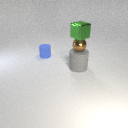
large gray rubber cylinder in front of small blue rubber cylinder